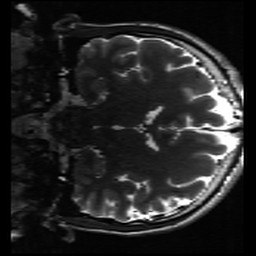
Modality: inplaneT2
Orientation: coronal